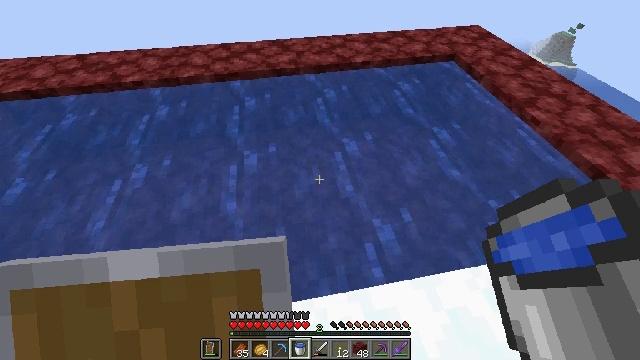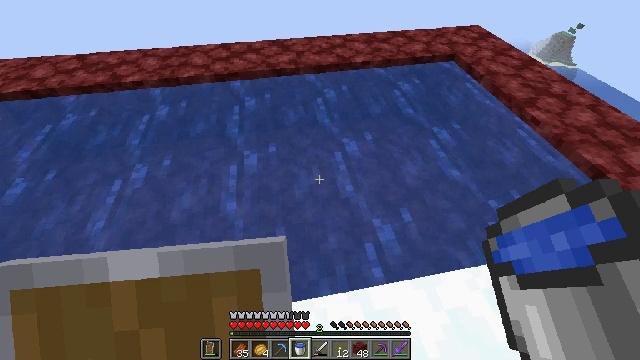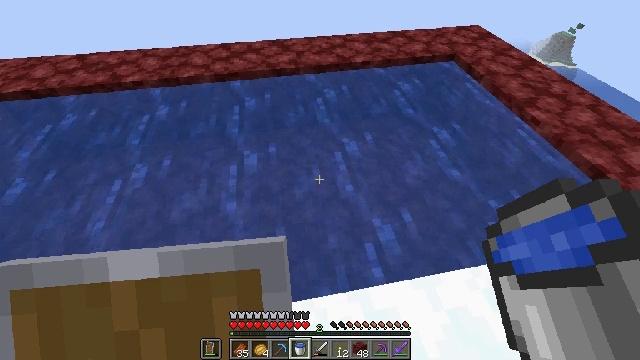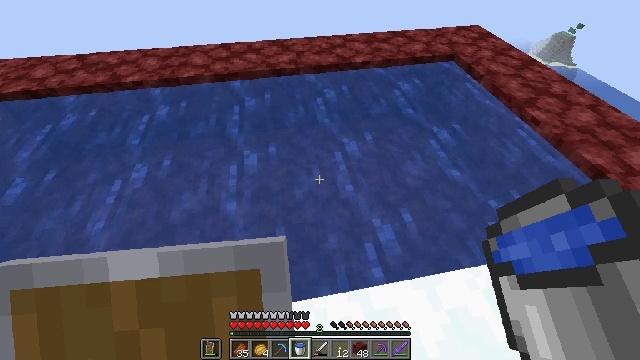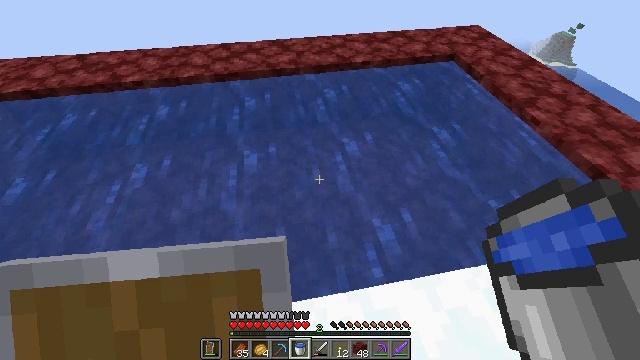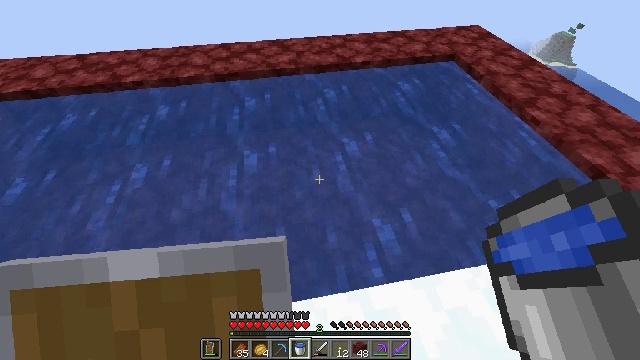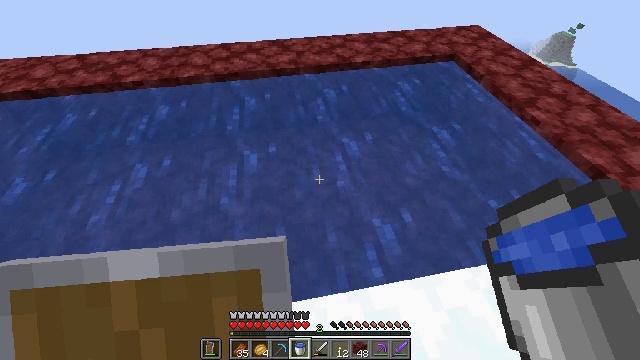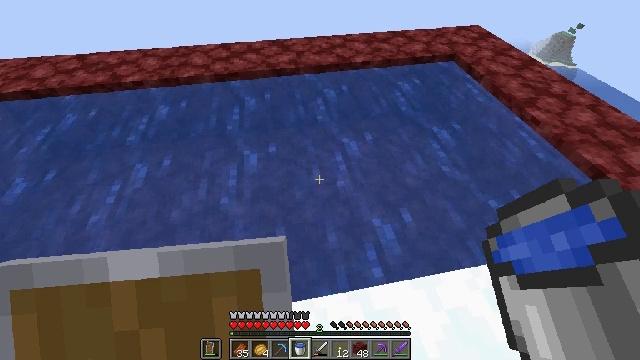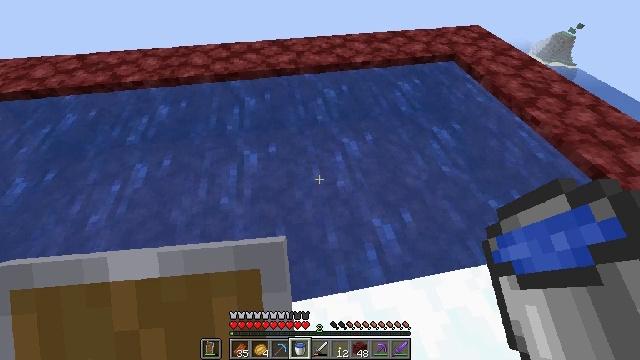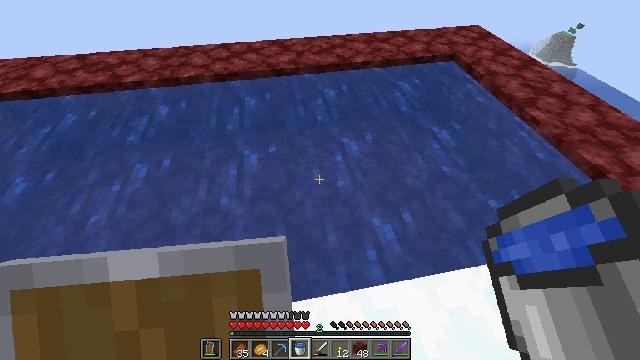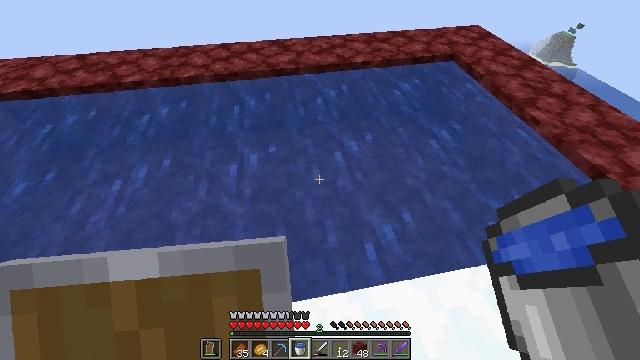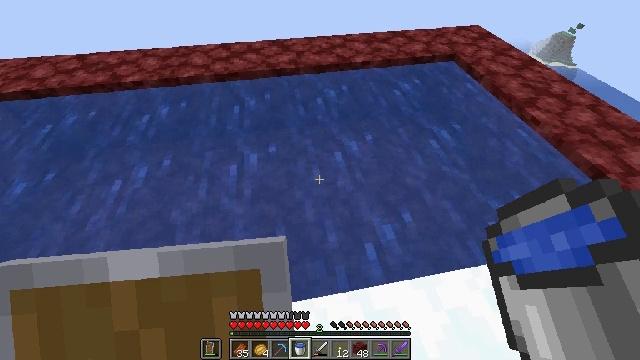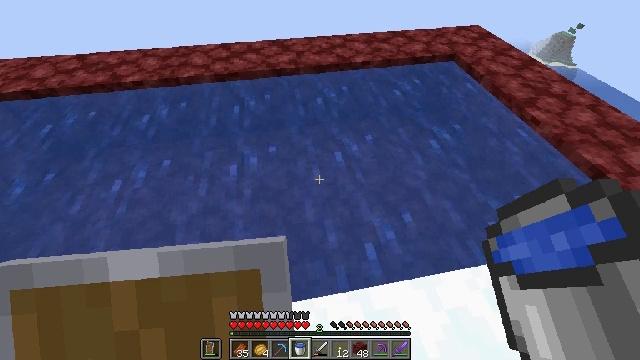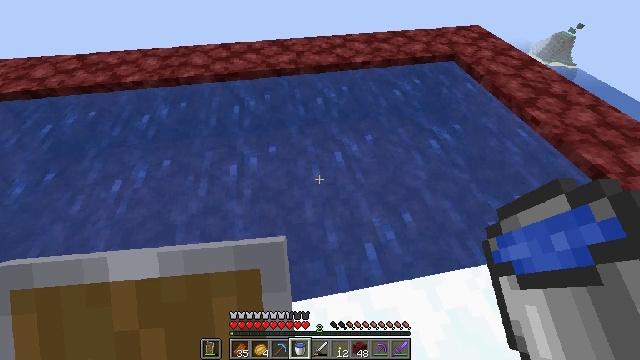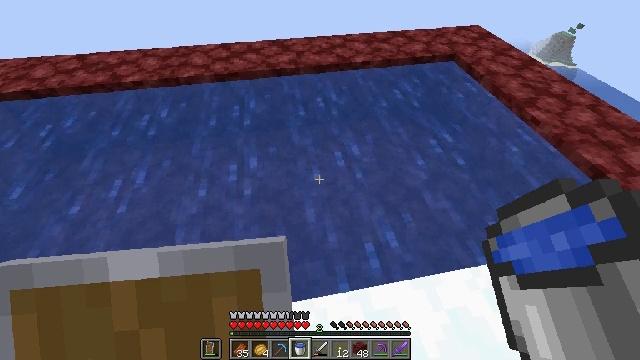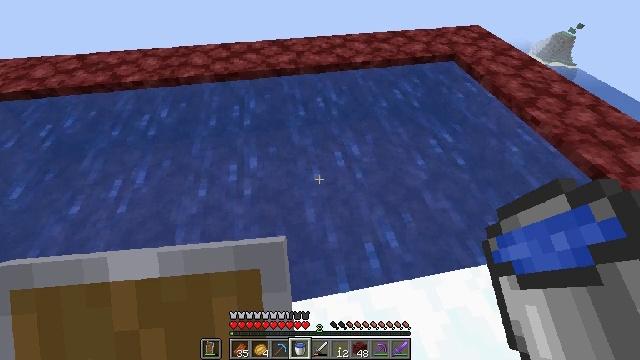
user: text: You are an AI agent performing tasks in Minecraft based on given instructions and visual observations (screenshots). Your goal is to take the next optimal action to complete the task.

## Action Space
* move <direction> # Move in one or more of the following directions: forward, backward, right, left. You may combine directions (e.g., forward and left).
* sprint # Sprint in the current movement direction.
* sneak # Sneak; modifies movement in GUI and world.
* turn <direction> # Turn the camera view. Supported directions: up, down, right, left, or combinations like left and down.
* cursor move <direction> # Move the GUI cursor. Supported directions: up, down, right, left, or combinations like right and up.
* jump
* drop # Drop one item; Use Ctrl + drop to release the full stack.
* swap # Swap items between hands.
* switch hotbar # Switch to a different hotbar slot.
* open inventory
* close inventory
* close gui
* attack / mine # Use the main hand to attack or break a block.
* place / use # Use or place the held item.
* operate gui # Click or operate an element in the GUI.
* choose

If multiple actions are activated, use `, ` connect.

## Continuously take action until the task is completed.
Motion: motion action
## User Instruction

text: Attack the ice to clear a path.
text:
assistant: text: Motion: no_op
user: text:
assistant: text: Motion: no_op
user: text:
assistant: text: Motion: no_op
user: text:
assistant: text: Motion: no_op
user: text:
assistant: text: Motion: no_op
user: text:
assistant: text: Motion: no_op
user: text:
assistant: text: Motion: no_op
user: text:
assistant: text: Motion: no_op
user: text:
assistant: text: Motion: no_op
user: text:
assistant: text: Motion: no_op
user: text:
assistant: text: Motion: no_op
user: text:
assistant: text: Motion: no_op
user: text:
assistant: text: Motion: no_op
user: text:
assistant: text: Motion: no_op
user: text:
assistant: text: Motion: no_op
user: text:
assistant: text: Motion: no_op
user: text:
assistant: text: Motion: no_op
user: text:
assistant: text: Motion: no_op
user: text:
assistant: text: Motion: no_op
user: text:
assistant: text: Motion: no_op
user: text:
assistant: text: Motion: no_op
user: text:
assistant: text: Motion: no_op
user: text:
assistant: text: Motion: no_op
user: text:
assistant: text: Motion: no_op
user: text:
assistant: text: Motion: no_op
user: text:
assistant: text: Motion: no_op
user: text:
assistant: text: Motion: no_op
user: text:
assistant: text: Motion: no_op
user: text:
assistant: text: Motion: no_op
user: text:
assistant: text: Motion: no_op